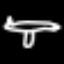
Label: airplane